Question: I am trying to recreate a page like screenshot below. There are some approaches that comes to my mind but I can't decide which one would be the best.
1. Create a listview and add each row layout accordingly to it.
2. use a constraintlayout and specify how each element would be placed against the other one.
Which one you would prefer or any other approach that you think would work better for a details screen. I think it needs to be said that this details screen shows many info about the place and all of them are not with same height. some of them might have a need for a special layout with more height.

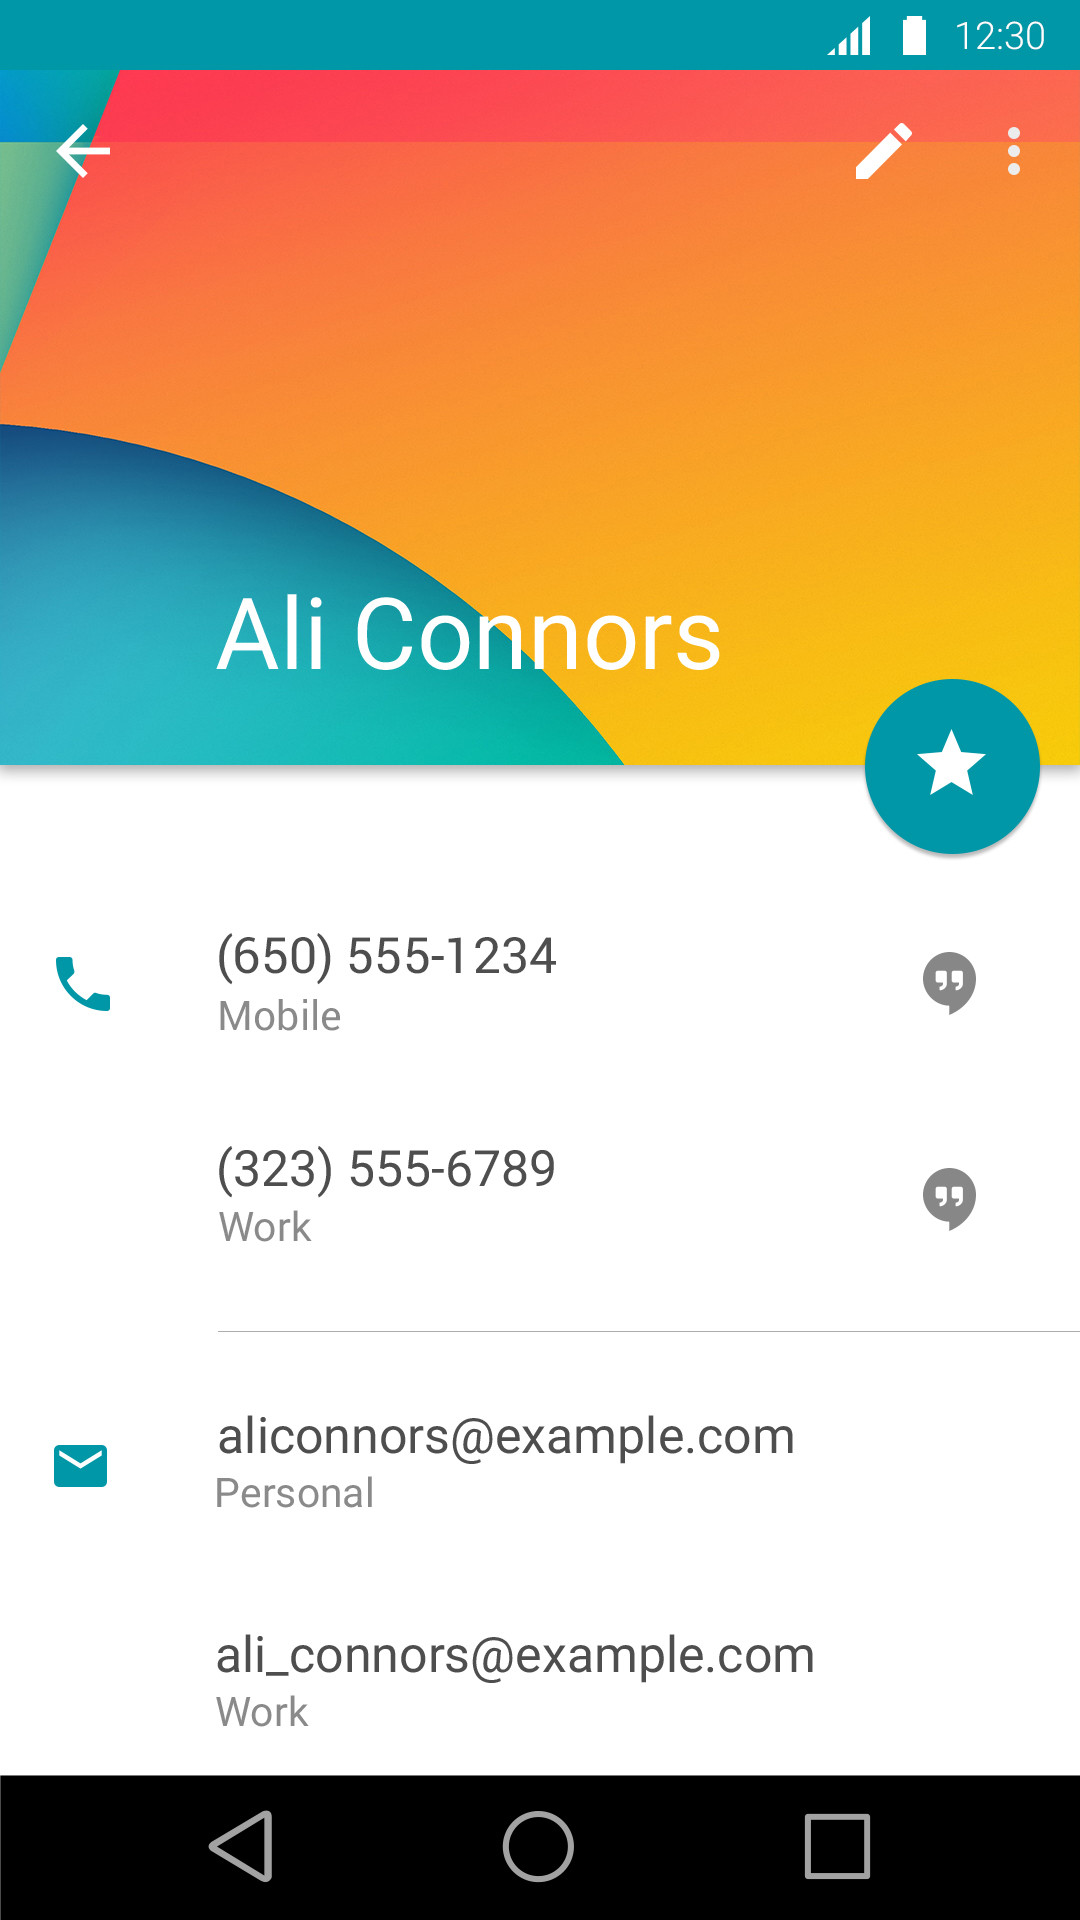
Answer: Definitely the first approach, but I would not recommend you using ListView. Instead you should use RecyclerView. It is case were you should use it:
The items are the same (almost) and your layout file will be clear and contain only one View - RecyclerView. It will be dynamic, so you may have here 5 or 25 items (contact details), the only thing you should do is add ContactModelItem to your adapter, that's it.
On the other hand, if you implement ConstraintLayout, your XML file will be huge, and very difficult to maintain with such many constraints, dependent on each other. Even from design view it will be difficult to maintain it.